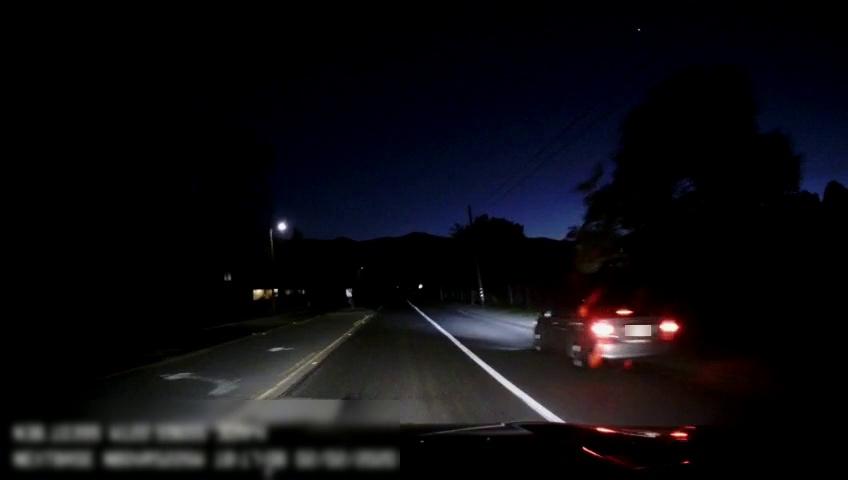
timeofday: Night
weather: Other
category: Drivable Space
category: Vehicles | Car
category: Lanes | Alternate Lane
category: Lanes | Opposite Lane
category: Lanes | Alternate Lane